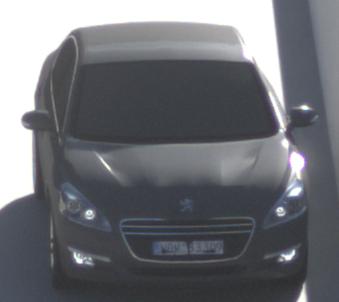
Make: Peugeot
Model: 508 120 VTi
Detailed model: 508 (I) Limousine
Model produced from: 2011/03
Model produced until: 2014/05
Doors: 4
Color: gray
Road condition: dry road
Daytime: morning or afternoon
Contrast: high contrast